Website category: jobs
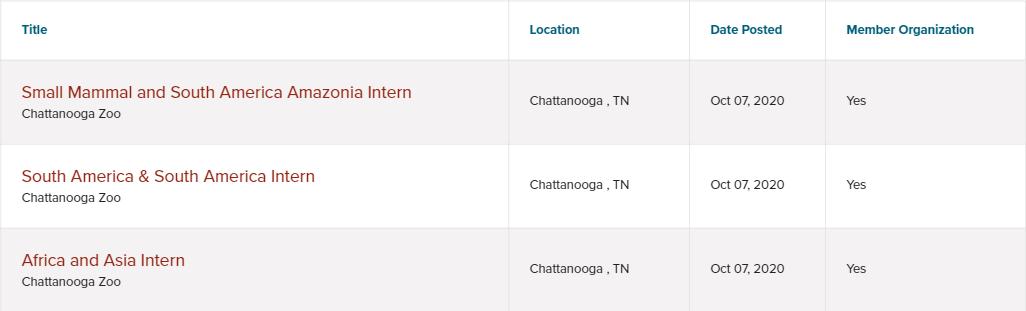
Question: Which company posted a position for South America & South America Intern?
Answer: Chattanooga Zoo

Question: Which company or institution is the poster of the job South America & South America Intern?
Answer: Chattanooga Zoo

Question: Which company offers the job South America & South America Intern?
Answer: Chattanooga Zoo

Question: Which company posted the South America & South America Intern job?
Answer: Chattanooga Zoo

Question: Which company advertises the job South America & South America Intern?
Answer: Chattanooga Zoo

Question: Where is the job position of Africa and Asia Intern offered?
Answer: Chattanooga , TN

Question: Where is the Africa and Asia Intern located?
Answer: Chattanooga , TN

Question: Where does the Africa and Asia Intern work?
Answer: Chattanooga , TN

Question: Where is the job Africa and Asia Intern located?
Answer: Chattanooga , TN

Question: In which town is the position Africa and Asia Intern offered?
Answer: Chattanooga , TN

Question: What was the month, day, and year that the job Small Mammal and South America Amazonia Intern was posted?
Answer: Oct 07, 2020

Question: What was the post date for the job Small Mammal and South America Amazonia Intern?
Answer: Oct 07, 2020

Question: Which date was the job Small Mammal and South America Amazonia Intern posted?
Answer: Oct 07, 2020

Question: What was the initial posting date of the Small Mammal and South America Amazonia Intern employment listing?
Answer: Oct 07, 2020

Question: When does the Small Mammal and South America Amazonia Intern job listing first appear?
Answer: Oct 07, 2020

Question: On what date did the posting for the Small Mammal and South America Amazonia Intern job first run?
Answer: Oct 07, 2020